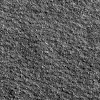
Atmospheric dust classification: not_dusty